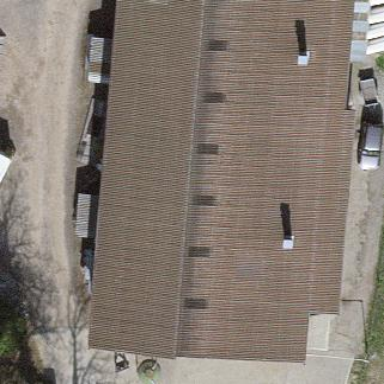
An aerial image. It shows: Barn.